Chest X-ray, AP view. Patient: 58 years old, sex M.
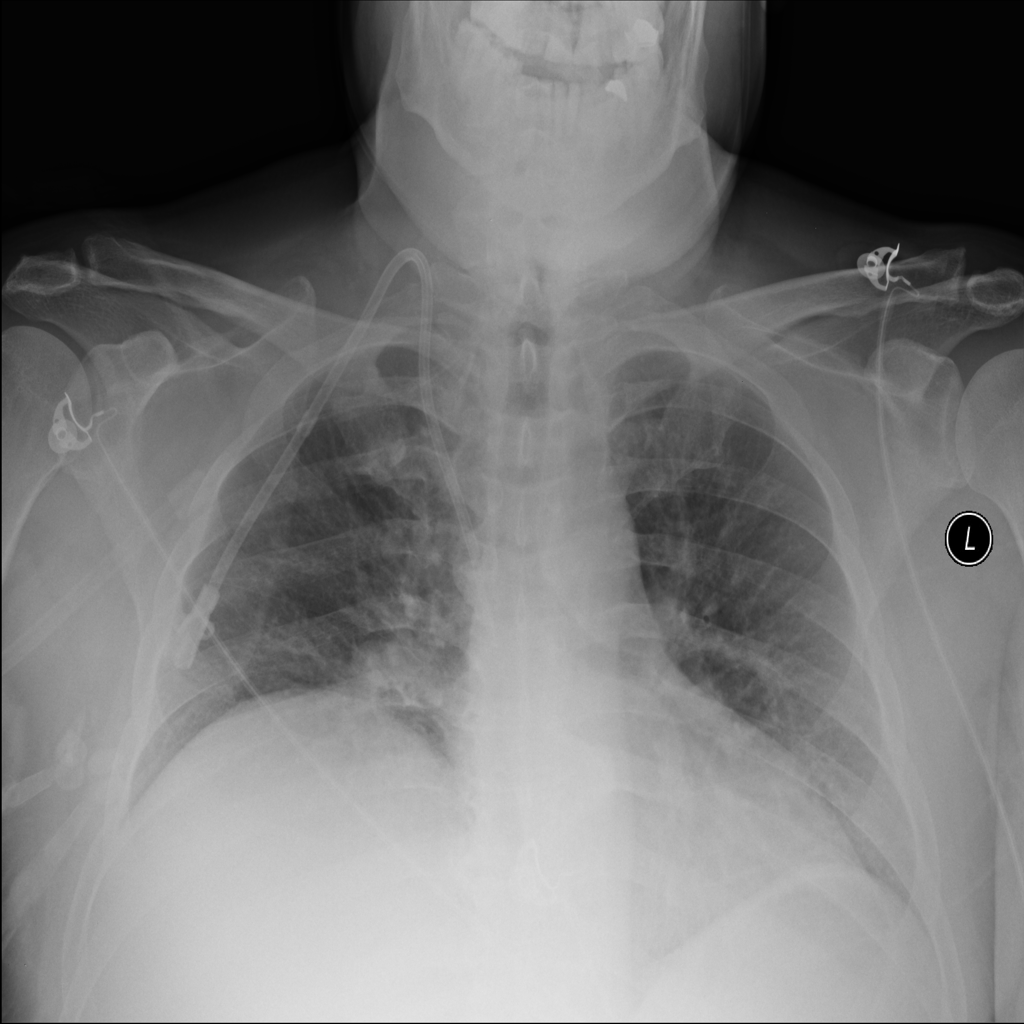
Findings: Atelectasis